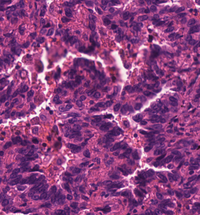
Tumor epithelial tissue: yes
Tumor-associated stroma tissue: no
Normal tissue: no